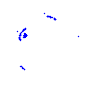
Particle: proton